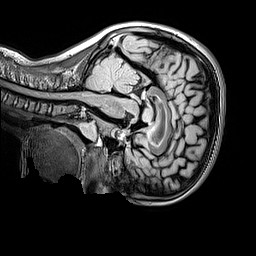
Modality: FLAIR
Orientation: sagittal
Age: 9
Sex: female
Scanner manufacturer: siemens
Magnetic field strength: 3 T
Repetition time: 5 s
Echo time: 0.388 s